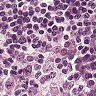
Metastatic tissue present: no